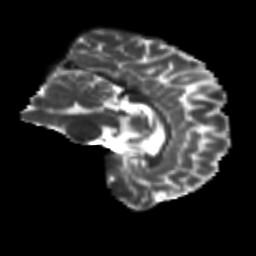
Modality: T2w
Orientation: sagittal
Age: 30
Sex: male
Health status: healthy
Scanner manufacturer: siemens
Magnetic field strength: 3 T
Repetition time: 8.6 s
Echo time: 0.095 s